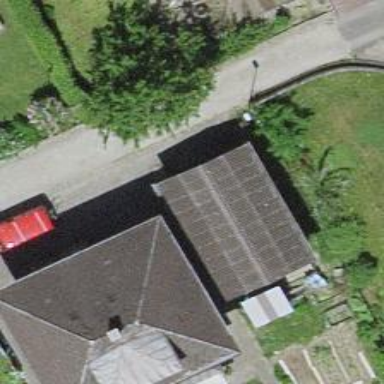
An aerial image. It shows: Garage building.